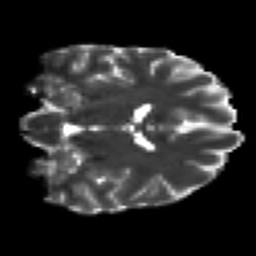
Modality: T2w
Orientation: coronal
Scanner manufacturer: siemens
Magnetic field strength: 3 T
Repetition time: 7.8 s
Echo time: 0.09 s